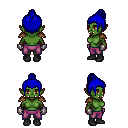
a pixel art fantasy rpg character, female body template, orc, green skin, leather shoulder armor, magenta pants, blue short topknot hairstyle, metal gloves, black shoes, four views (front, back, left, right), 2x2 character sprite sheet, small pixel art, hard edges, no anti-aliasing